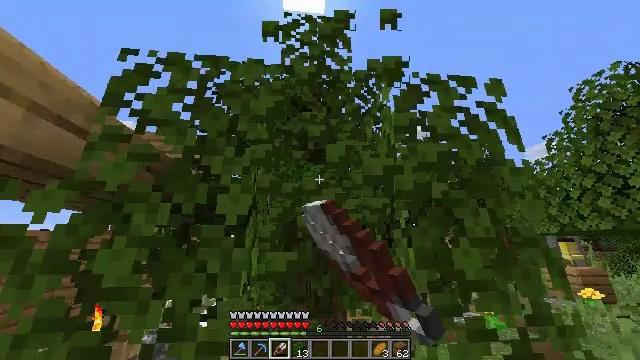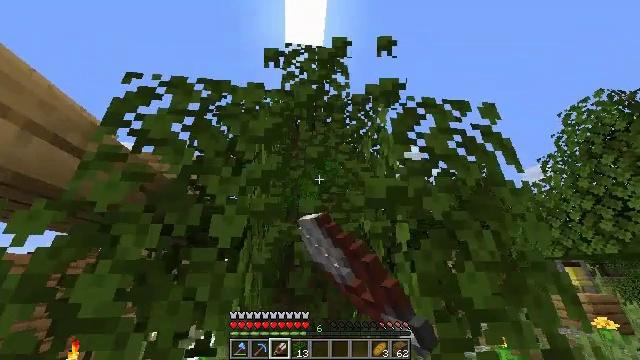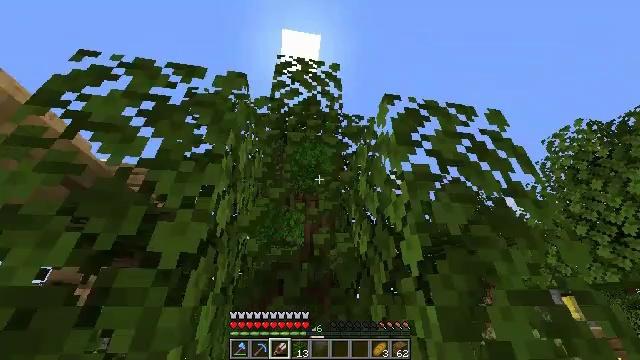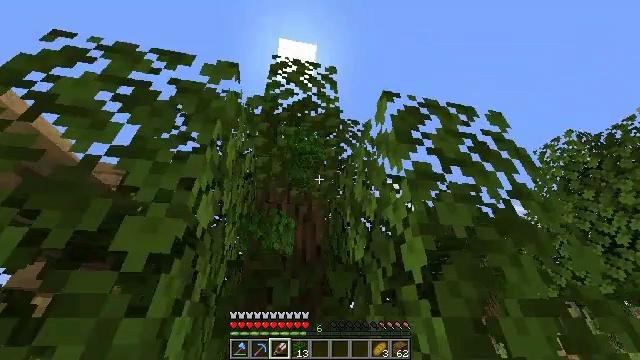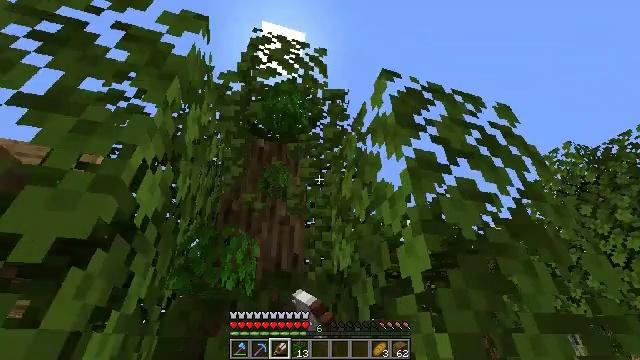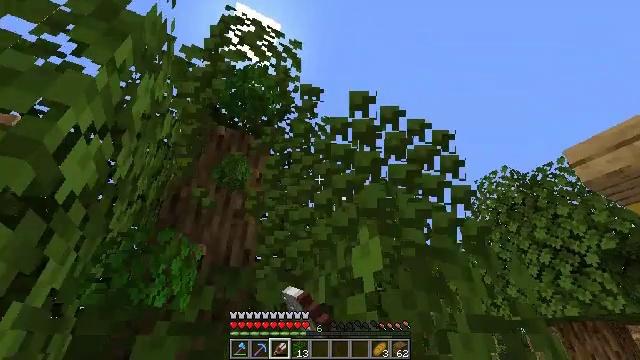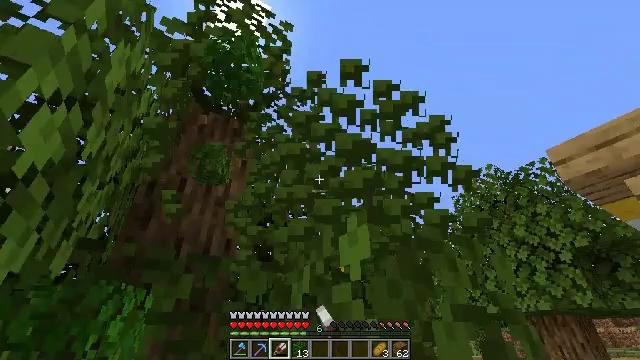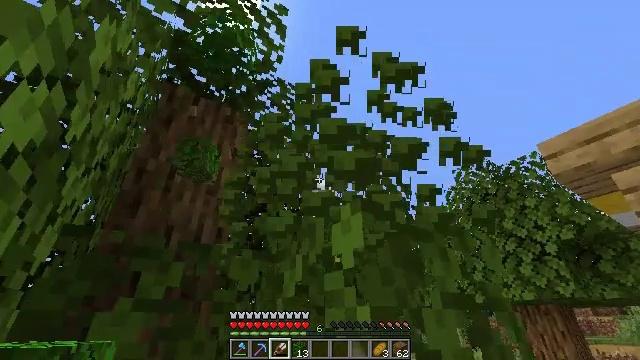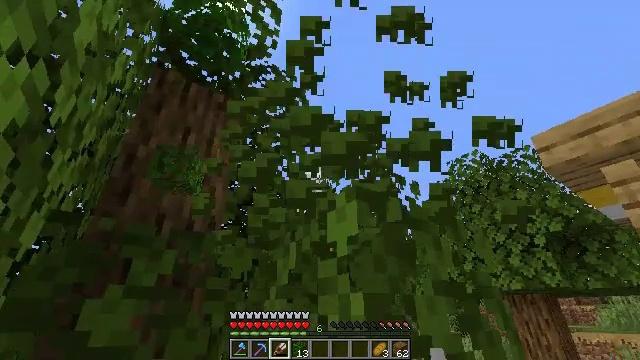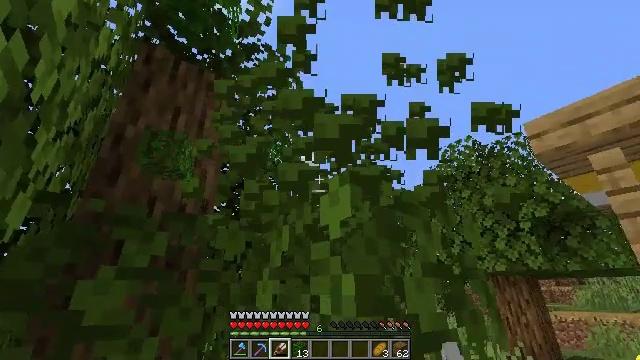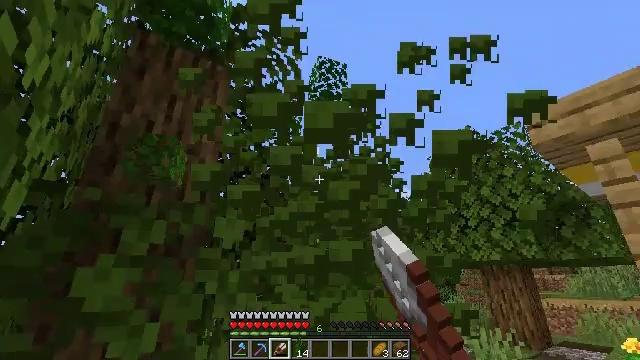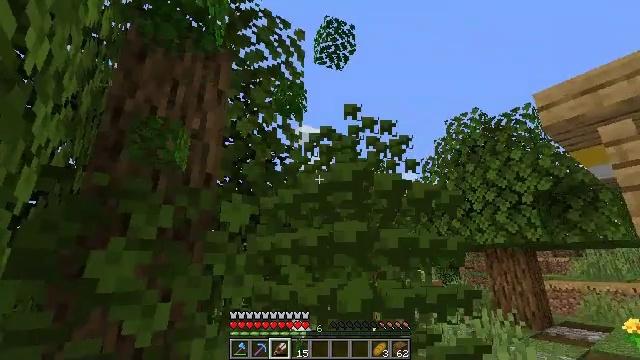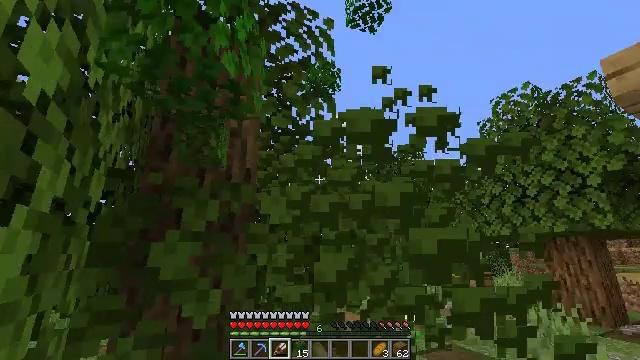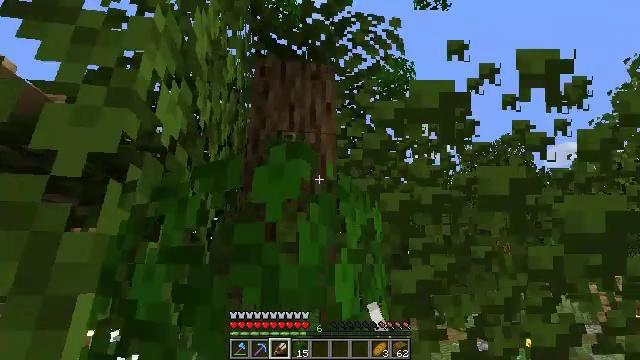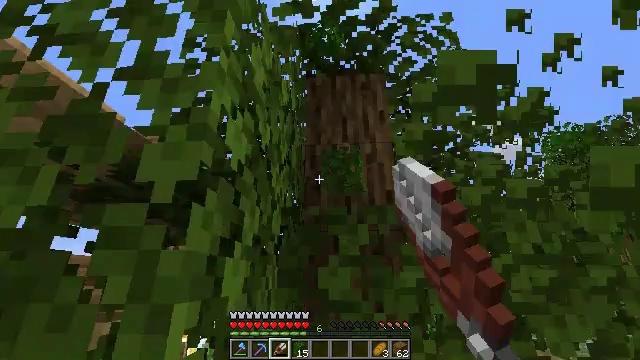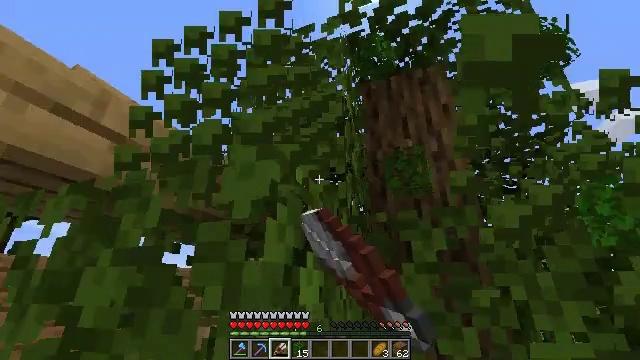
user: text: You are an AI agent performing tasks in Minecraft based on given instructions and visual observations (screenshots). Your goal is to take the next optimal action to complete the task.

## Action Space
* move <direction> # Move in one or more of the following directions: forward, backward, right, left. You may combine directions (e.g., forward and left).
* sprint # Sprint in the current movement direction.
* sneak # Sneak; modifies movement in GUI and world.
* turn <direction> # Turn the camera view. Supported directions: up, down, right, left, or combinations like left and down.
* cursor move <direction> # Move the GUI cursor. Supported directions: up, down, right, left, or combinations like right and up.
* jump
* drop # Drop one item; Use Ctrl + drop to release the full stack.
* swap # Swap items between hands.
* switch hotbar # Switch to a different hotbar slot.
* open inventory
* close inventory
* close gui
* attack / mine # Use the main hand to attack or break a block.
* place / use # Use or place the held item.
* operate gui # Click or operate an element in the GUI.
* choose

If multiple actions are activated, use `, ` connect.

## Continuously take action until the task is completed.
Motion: motion action
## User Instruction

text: Break oak leaves from the trees.
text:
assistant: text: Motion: move forward, sprint, turn up, attack / mine
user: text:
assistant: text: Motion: turn right and up, attack / mine
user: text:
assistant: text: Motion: turn right and up, attack / mine
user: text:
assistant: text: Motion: turn right and up, attack / mine
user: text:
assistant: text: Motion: turn right, attack / mine
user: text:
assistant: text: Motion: turn right and down, attack / mine
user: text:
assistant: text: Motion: turn right and down, attack / mine
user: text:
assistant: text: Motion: turn right and down, attack / mine
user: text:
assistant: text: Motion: turn right and down, attack / mine
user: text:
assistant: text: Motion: turn down, attack / mine
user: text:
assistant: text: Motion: turn left and down, attack / mine
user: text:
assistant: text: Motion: turn left and down, attack / mine
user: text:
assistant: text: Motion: turn left and up, attack / mine
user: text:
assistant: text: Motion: turn left and up, attack / mine
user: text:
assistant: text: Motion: turn left and up, attack / mine
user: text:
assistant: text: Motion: turn left, attack / mine
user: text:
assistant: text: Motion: turn left and down, attack / mine
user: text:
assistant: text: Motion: turn left and down, attack / mine
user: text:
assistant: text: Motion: turn down, attack / mine
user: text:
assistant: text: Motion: turn down, attack / mine
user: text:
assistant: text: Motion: turn right and down, attack / mine
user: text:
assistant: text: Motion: turn right, attack / mine
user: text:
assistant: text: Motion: move forward, turn right and up, attack / mine
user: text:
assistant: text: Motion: move forward, turn right and up, attack / mine
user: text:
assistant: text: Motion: move forward, turn right and up
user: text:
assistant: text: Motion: turn right and up, attack / mine
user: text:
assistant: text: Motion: turn right and down, attack / mine
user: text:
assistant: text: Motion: turn right and down, attack / mine
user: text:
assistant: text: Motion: turn right and down, attack / mine
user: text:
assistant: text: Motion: turn right and down, attack / mine